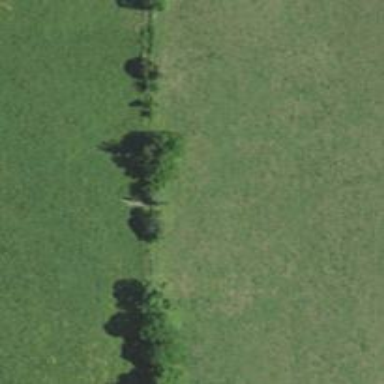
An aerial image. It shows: Agricultural area marked by row of trees.